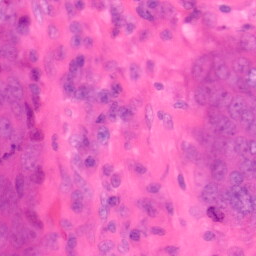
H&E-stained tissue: Colon